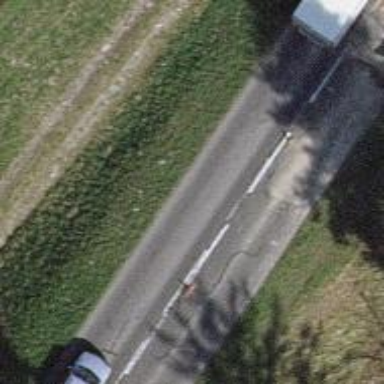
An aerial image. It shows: Secondary road with asphalt surface.